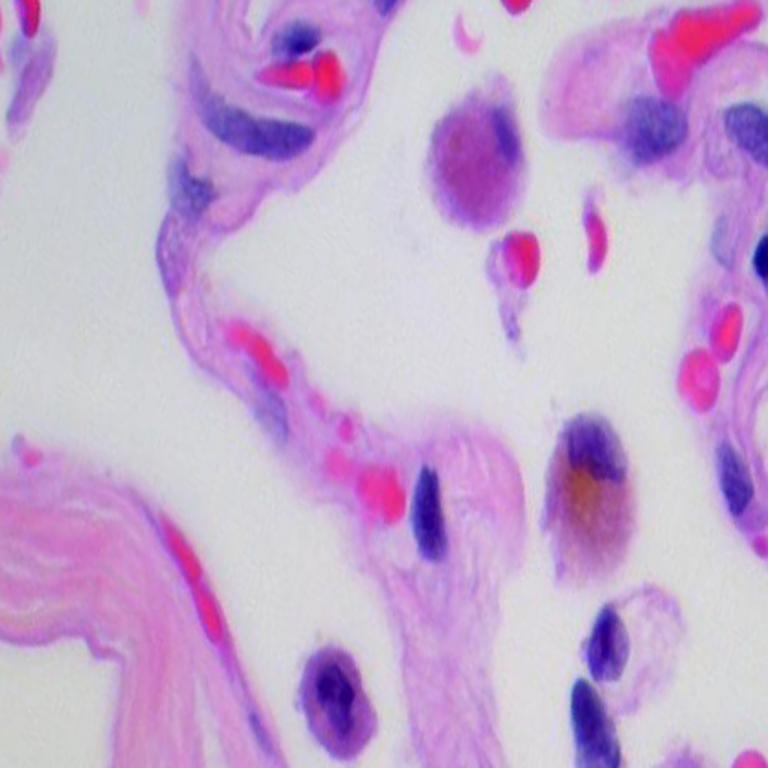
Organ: lung
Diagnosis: benign